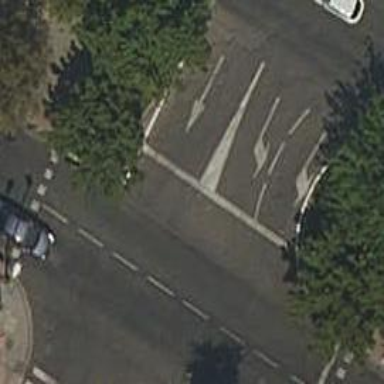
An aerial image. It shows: Road with traffic signals.